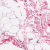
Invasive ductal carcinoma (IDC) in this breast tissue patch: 0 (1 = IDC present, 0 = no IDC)